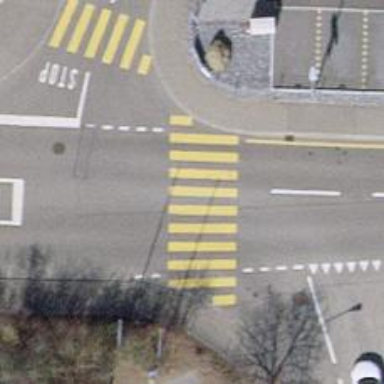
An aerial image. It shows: Zebra crossing on the road.